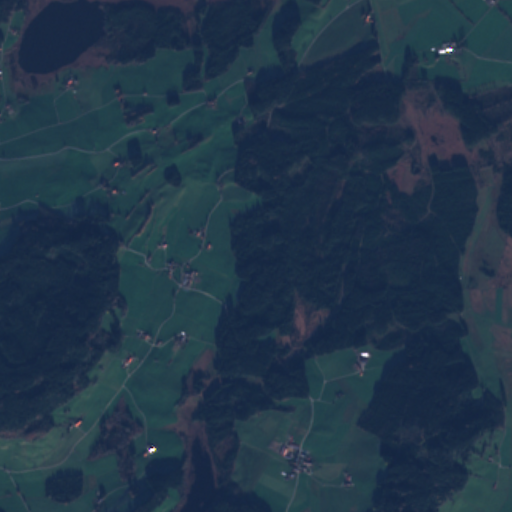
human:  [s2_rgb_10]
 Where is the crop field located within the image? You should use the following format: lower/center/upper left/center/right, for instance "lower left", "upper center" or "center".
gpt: The crop field is located in the upper left of the image.
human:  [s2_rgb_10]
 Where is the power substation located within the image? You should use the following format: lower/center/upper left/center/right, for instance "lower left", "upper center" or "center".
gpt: The power substation is located in the lower left of the image.
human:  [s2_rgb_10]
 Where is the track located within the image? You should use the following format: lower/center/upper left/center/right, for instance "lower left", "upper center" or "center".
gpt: There is no track in the image.